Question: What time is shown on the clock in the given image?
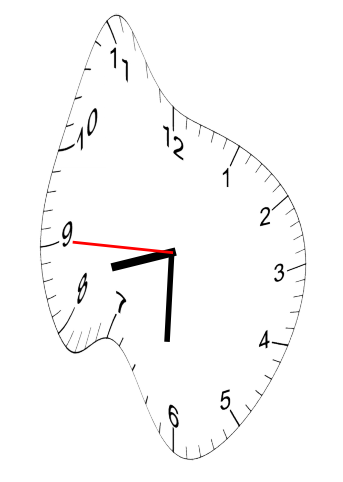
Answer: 08:30:45